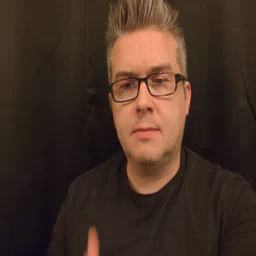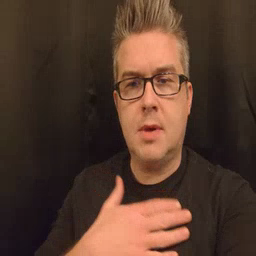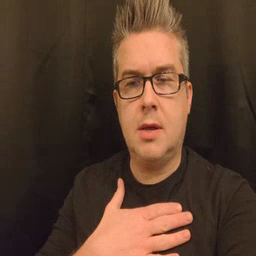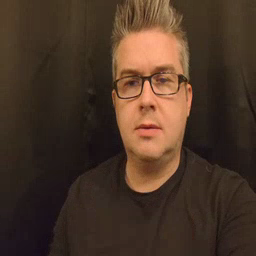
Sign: minemy